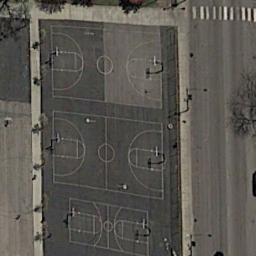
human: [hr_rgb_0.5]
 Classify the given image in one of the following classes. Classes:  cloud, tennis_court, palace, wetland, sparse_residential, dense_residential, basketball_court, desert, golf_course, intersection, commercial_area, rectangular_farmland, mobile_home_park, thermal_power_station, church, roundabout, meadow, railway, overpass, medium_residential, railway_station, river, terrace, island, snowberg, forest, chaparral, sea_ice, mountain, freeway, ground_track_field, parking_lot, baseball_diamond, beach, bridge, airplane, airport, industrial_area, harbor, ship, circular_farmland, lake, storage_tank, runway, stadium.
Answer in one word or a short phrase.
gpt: basketball_court